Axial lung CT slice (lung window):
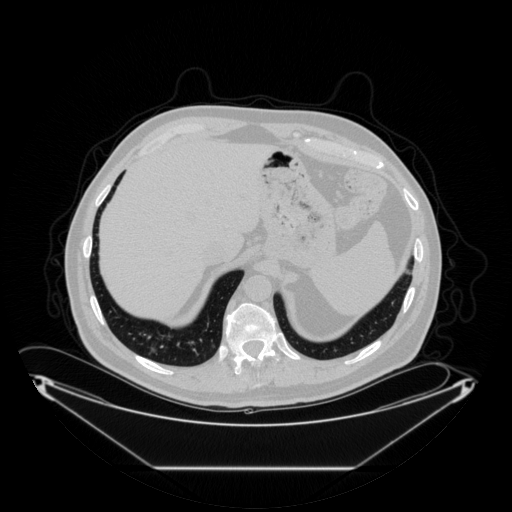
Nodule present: no